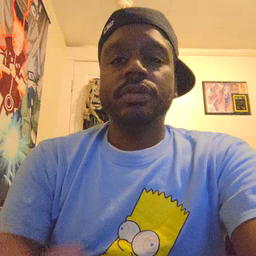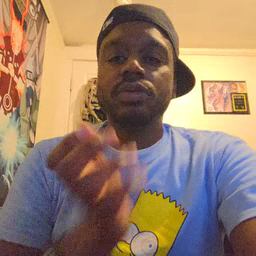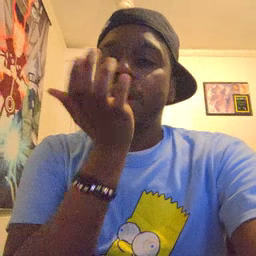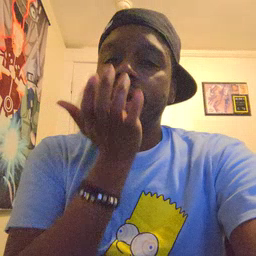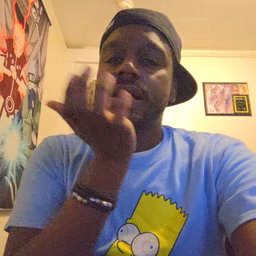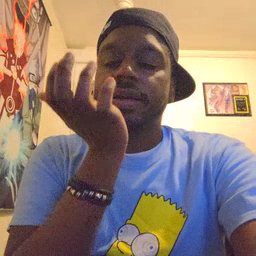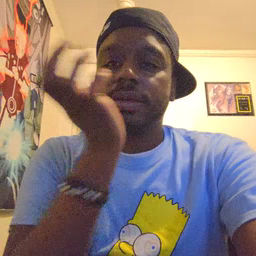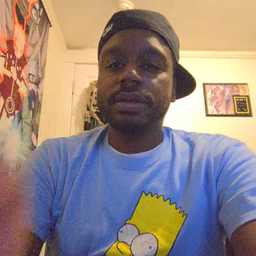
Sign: grass